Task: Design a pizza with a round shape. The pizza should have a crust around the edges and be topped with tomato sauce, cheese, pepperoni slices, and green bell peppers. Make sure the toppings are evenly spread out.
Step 507:
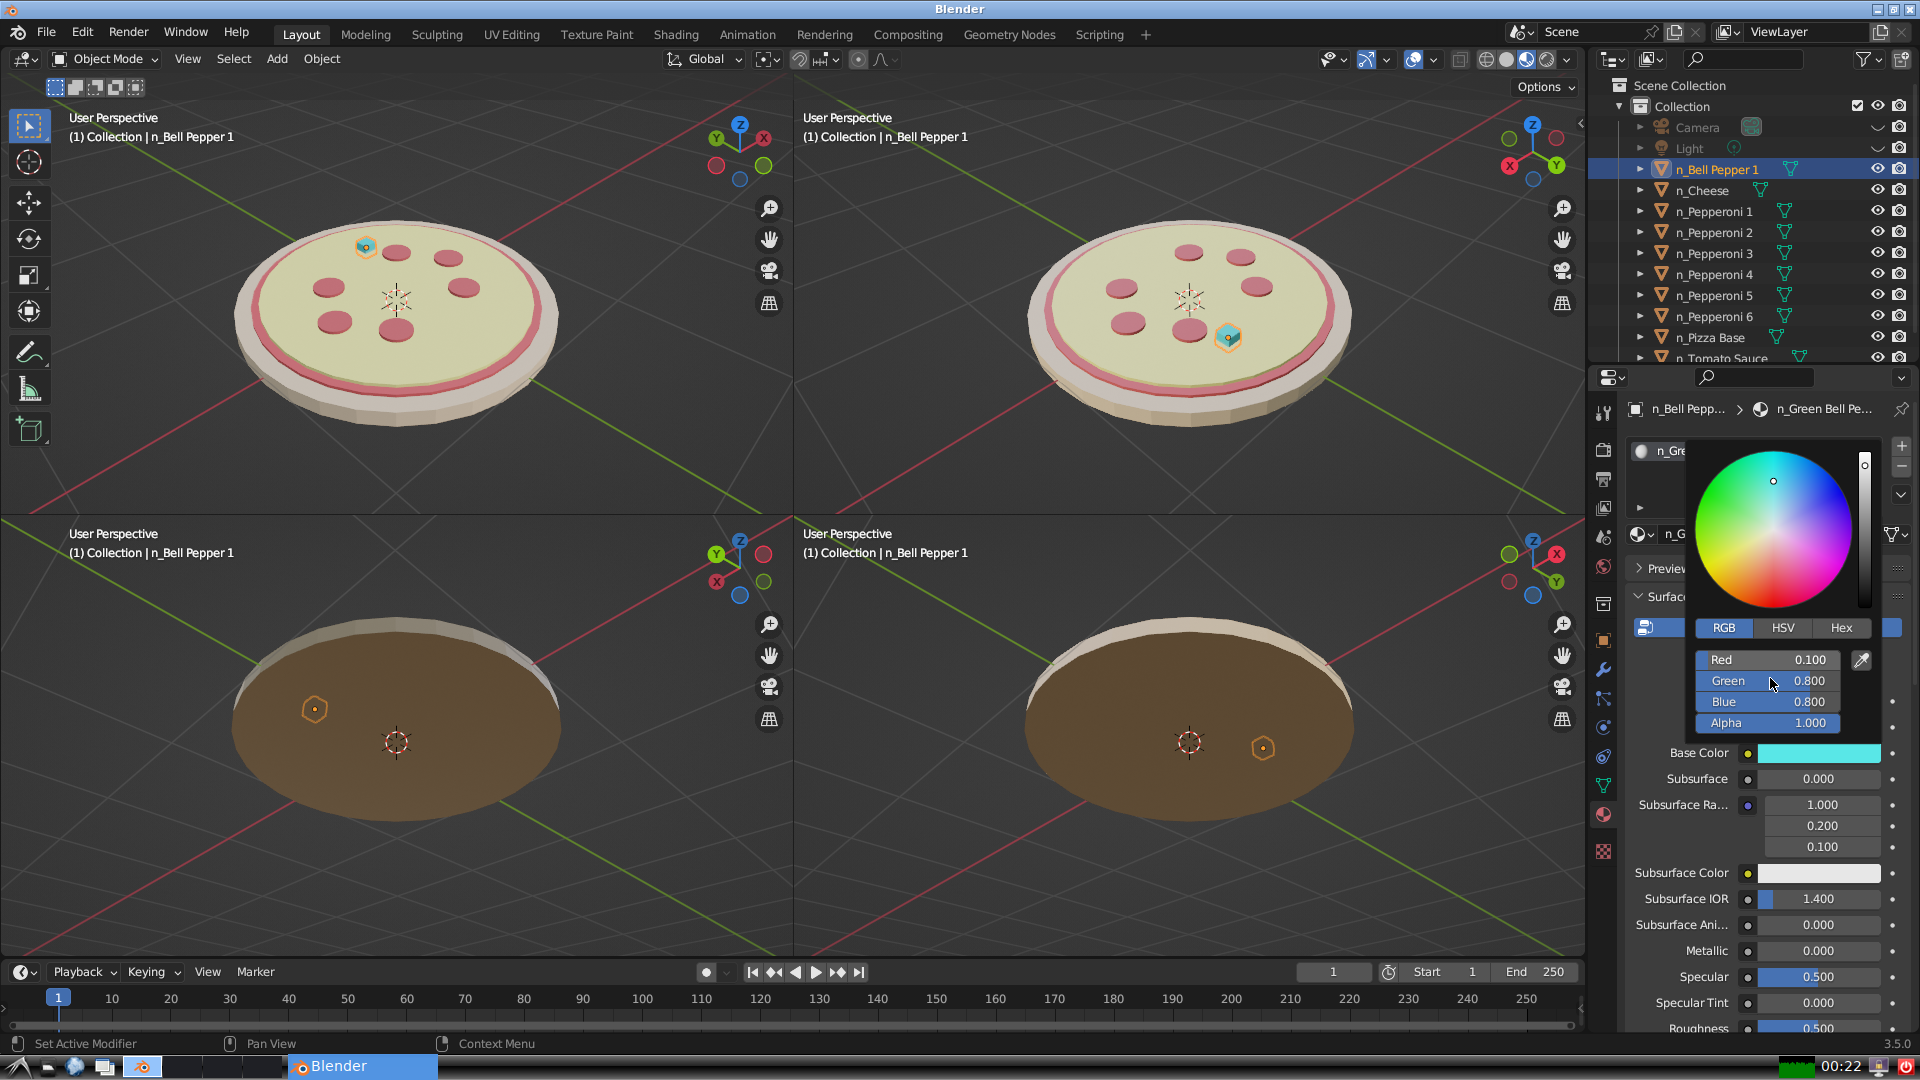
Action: click: no